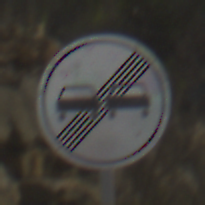
Verkehrszeichen: EndeUeberholverbot
Umgebung: Outdoor, RoadRail
Tageszeit: MorningAfternoon
Wetter: PartlyCloudy
Licht: Natural
Jahreszeit: NotSpecified
Kontrast: HighContrast